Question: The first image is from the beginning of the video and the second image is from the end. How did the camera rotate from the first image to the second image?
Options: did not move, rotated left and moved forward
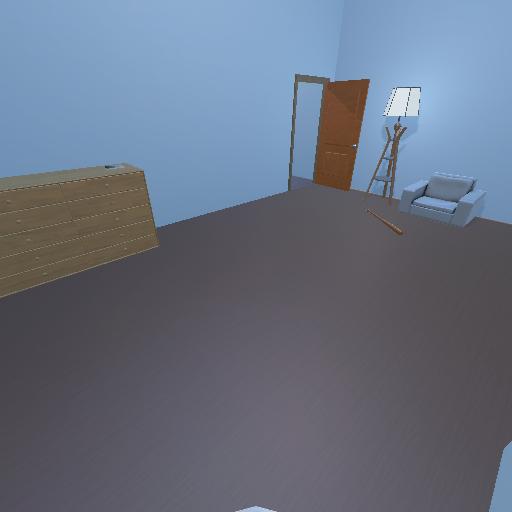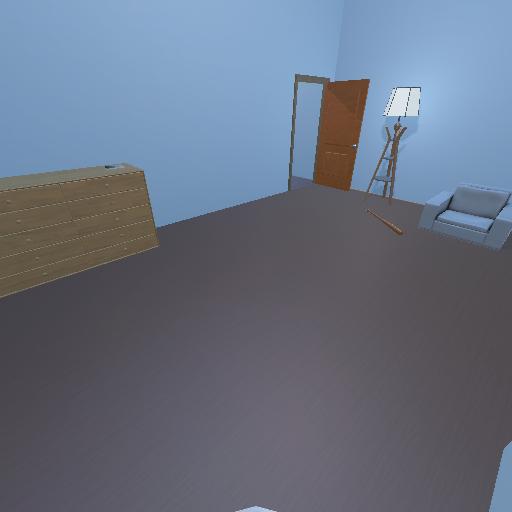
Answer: did not move